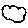
Label: cloud